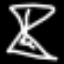
Label: hourglass